Field crop: maize
Growth stage: 1
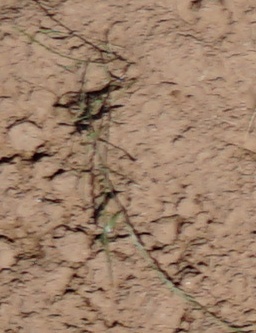
Species: lolium